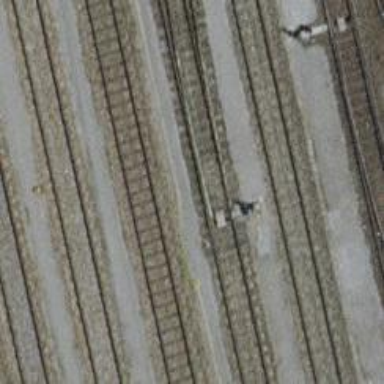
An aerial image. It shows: Railway yard.